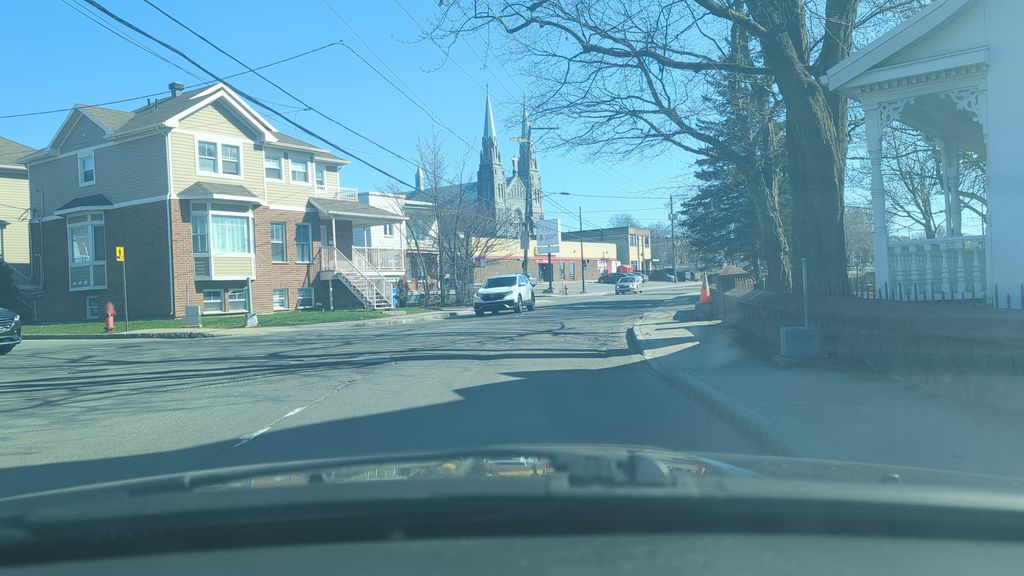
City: quebec_city